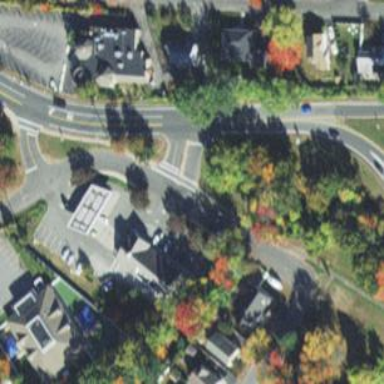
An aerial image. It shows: Marked road crossing with line markings.